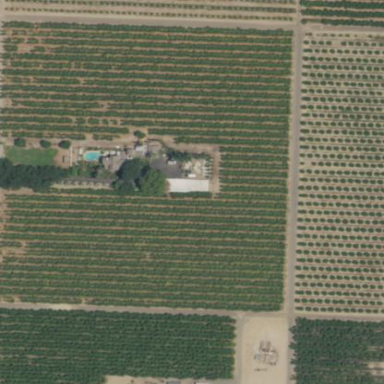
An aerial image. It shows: Orchard filled with nectarine trees.